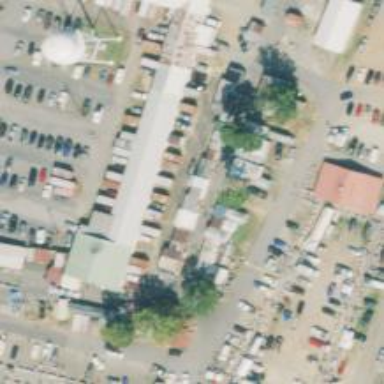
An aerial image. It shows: Marketplace.